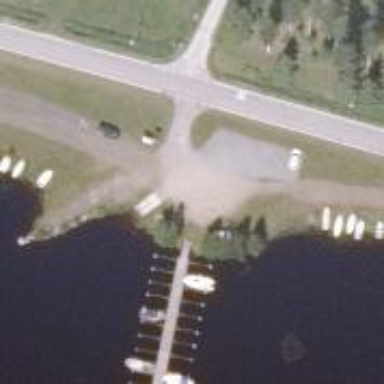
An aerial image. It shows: Slipway on leisure land.